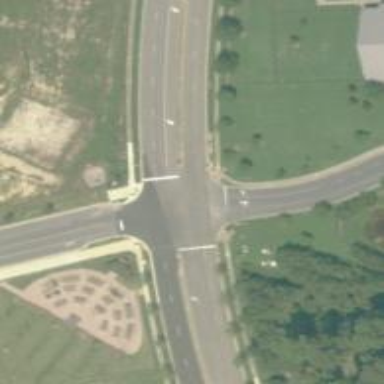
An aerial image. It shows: Marked crossing on footway.